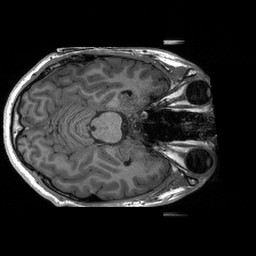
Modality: T1w
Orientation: axial
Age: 22
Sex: male
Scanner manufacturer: siemens
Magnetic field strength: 3 T
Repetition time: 2.3 s
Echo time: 0.00233 s